Aerial crown-view tile of a tropical tree (Barro Colorado Island, Panama), acquired 20241112:
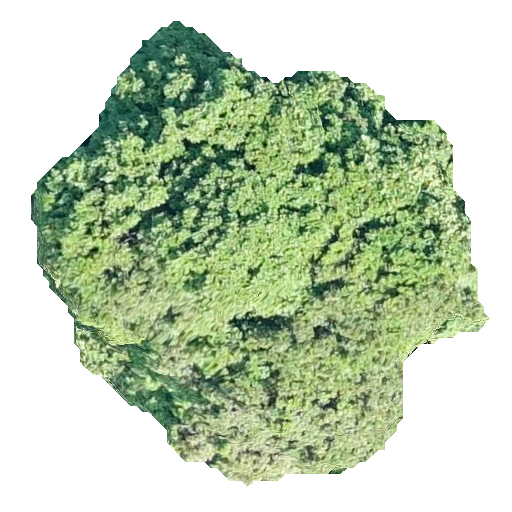
Species: Prioria copaifera
GBIF accepted scientific name: Prioria copaifera
Crown area: 217.505 m²